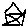
Label: house